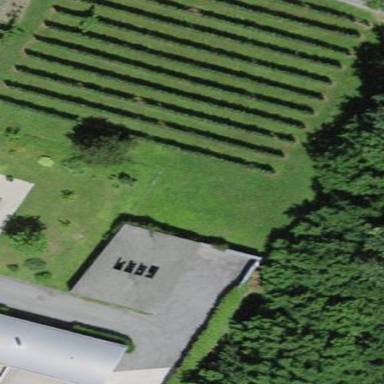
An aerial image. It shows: Vineyard growing grapes.